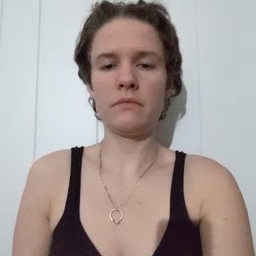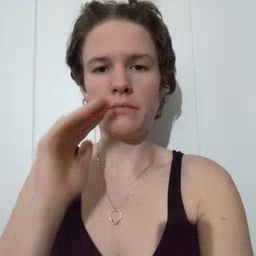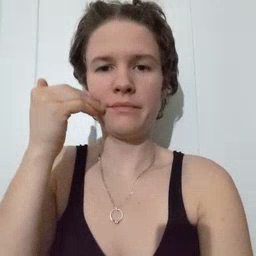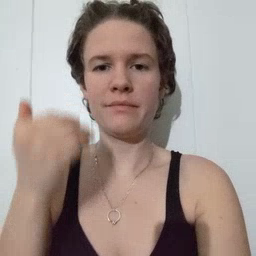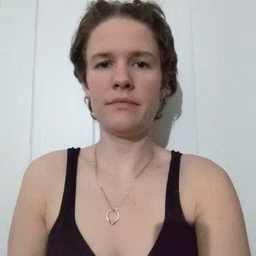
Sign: smile